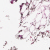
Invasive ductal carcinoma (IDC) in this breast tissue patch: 0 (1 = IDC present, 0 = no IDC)